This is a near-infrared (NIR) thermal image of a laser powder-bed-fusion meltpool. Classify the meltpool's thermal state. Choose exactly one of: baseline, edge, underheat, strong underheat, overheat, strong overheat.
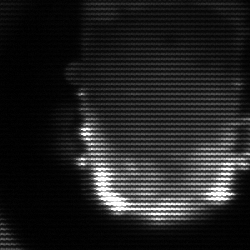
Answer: baseline